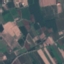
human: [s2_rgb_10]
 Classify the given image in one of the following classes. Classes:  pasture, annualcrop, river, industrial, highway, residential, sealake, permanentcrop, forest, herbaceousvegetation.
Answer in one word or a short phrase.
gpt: PermanentCrop